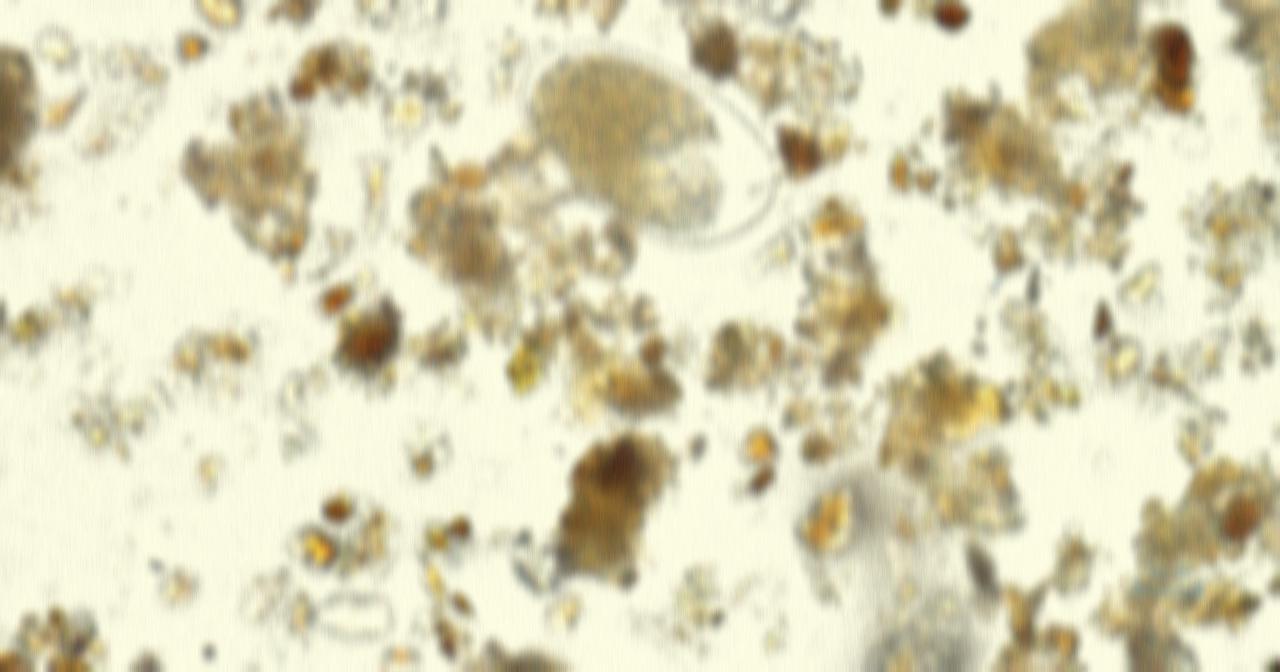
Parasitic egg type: Hookworm egg